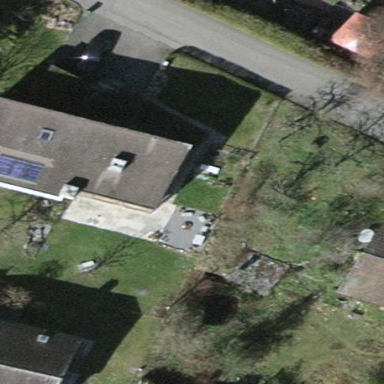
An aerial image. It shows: Detached building.